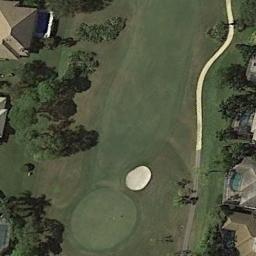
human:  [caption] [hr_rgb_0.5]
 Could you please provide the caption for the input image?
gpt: There are five bunkers in this area, Two winding paths and a small river .

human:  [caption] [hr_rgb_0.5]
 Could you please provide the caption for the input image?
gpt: The golf course has a putting green, A fairway, A road, Some barrier trees and a sandpit and some houses are next to the golf course .

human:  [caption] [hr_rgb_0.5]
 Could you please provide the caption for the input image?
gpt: Lots of trees are beside the golf course .

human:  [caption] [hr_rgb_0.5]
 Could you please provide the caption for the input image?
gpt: There are a few bunkers and a few paths on a large green lawn on the golf course with many trees and several buildings .

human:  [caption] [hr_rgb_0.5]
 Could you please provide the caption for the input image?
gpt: A golf course with a bunker beside a path .